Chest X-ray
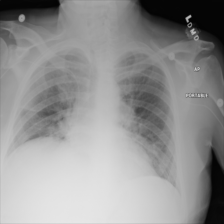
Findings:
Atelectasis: negative
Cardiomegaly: negative
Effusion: negative
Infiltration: negative
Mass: negative
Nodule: negative
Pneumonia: negative
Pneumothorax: negative
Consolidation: negative
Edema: negative
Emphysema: negative
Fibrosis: negative
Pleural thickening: negative
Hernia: negative